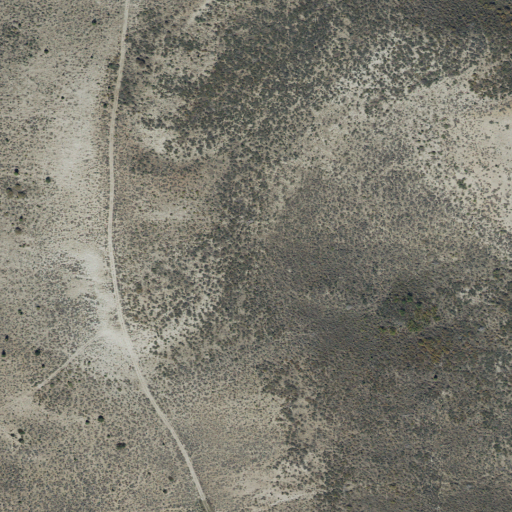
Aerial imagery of ridge(s) in Utah named Little Horse Ridge containing only shrub